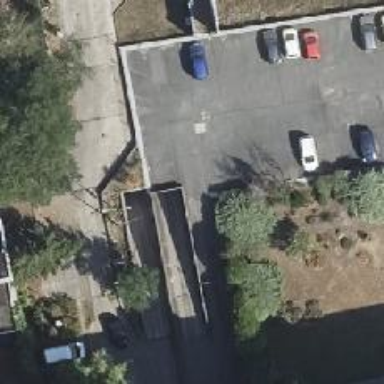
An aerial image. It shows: Driveway leading to service road.